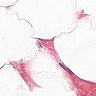
Metastatic tissue present: no